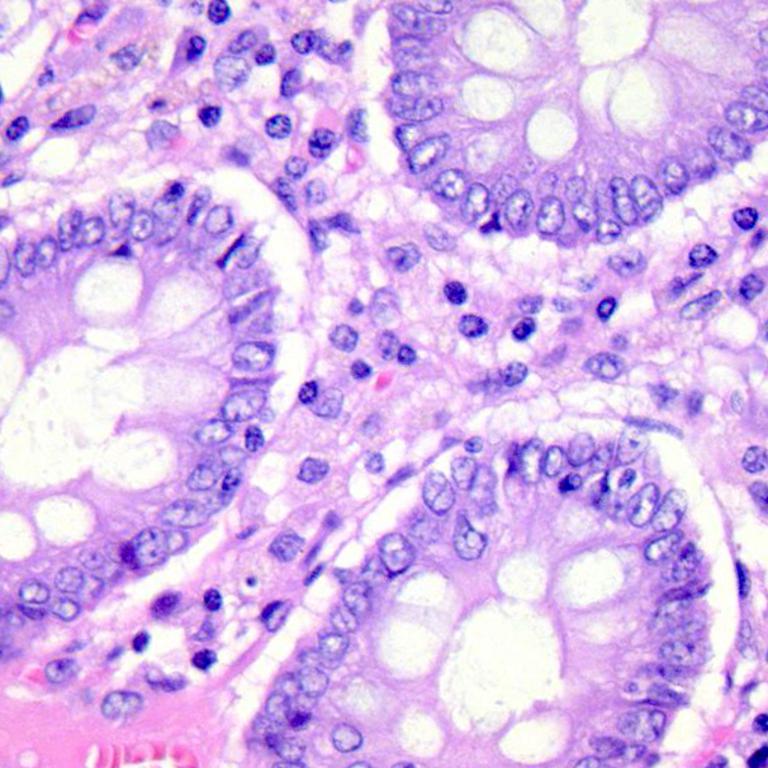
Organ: colon
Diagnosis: benign